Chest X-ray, AP view. Patient: 49 years old, sex M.
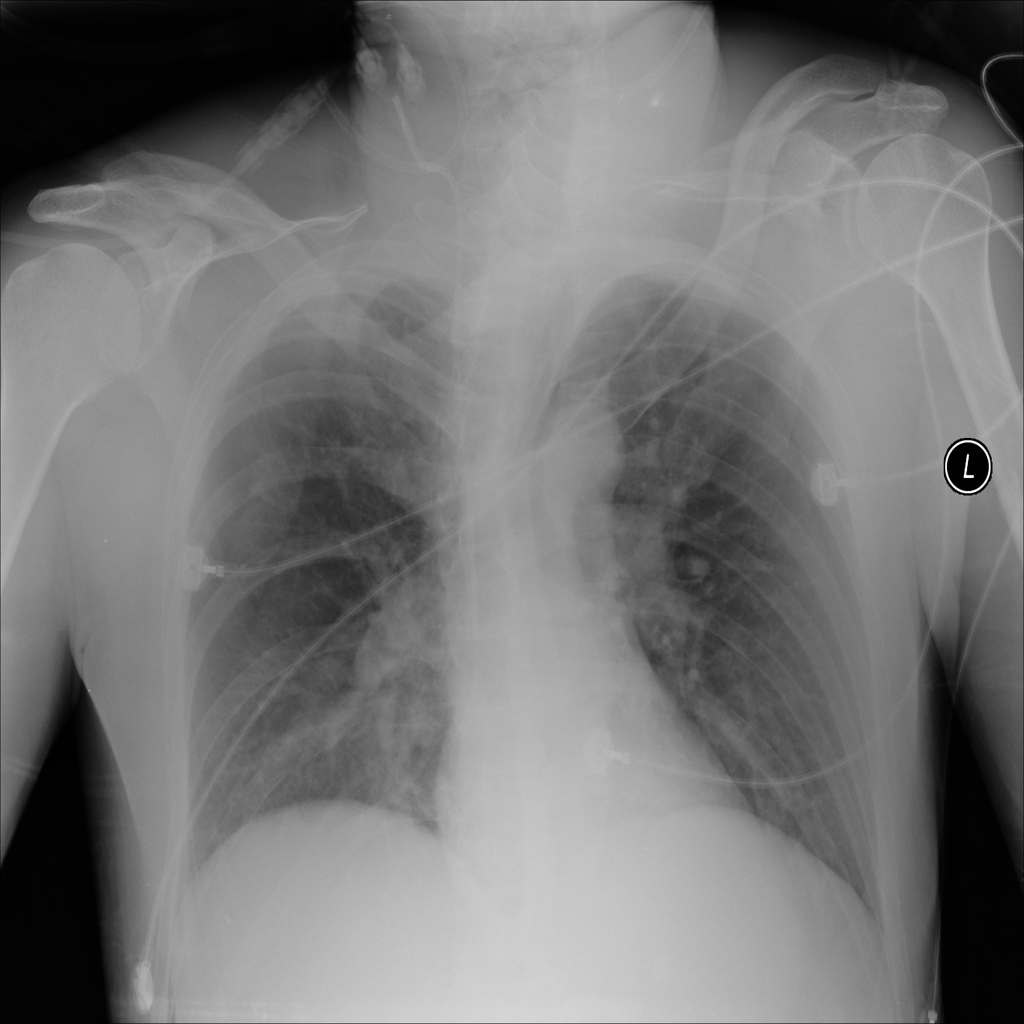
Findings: No Finding